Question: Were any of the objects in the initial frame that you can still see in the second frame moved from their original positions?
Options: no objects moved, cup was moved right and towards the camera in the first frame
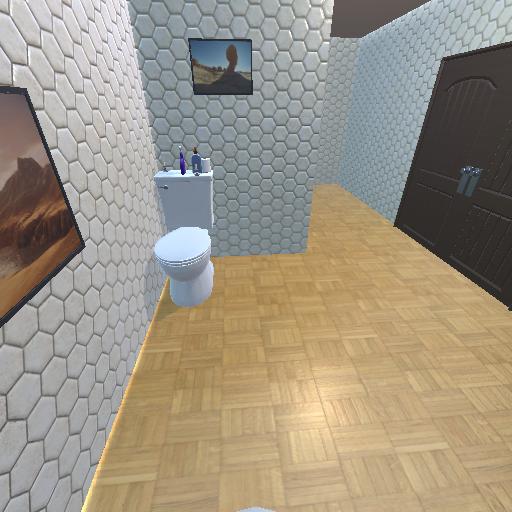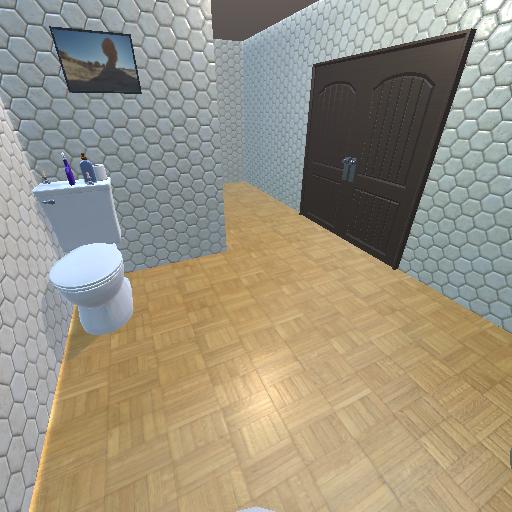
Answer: no objects moved